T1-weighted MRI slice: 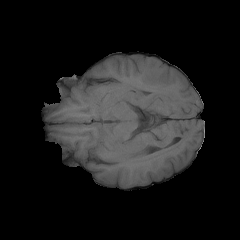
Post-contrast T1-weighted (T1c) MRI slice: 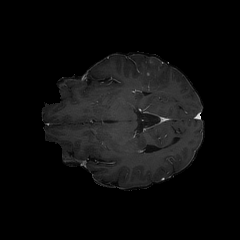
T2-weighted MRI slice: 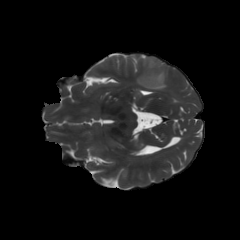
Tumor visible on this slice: yes